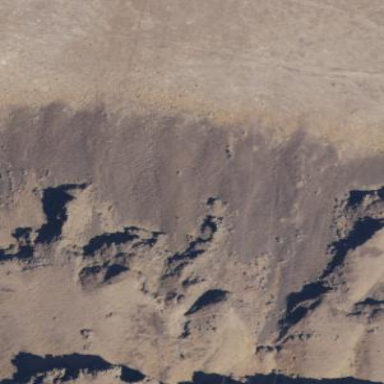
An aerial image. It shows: Scree landscape.